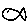
Label: fish